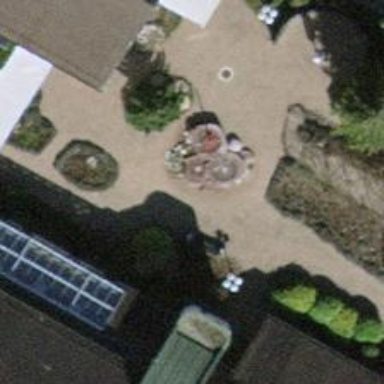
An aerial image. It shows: Fountain.